Question: I want to add a floating close (x) button at the corner of an 'UIModalPresentationPageSheet' View. The effect is like below:

But adding it to the parent view makes it appear behind the Page Sheet (and also impossible to tap) and adding it to the Page Sheet will make part of it hidden, since it's out of the view area.
Is there any better solution?
Any suggestions are appreciated.
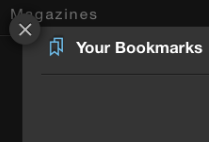
Answer: You can try and add it to the the topmost application window:
'''
add.modalPresentationStyle = UIModalPresentationPageSheet;
[self presentViewController:add animated:YES completion:^{
[[[[UIApplication sharedApplication] windows] lastObject] addSubview:button];
}];
'''
This should give you the right view to allow the button to appear on top of the modal and receive touch events.
--edit--
To position the button you can try something like this:
'''
self.modalPresentationStyle = UIModalPresentationFormSheet;
add.modalTransitionStyle = UIModalTransitionStyleCoverVertical;
[self presentViewController:pvc animated:YES completion:^{
CGRect parentView = pvc.view.superview.frame;
CGRect buttonFrame = button.frame;
buttonFrame.origin = CGPointMake(parentView.origin.x - buttonFrame.size.width/2.0f, parentView.origin.y - buttonFrame.size.height/2.0f);
[button setFrame:buttonFrame];
[[[[UIApplication sharedApplication] windows] lastObject] addSubview:button];
}];
'''
This will get the frame of the modalView that has been presented. You can then set your button's origin to be offset and set the adjusted frame.